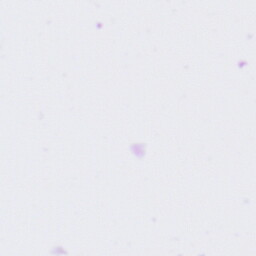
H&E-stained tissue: Tonsil